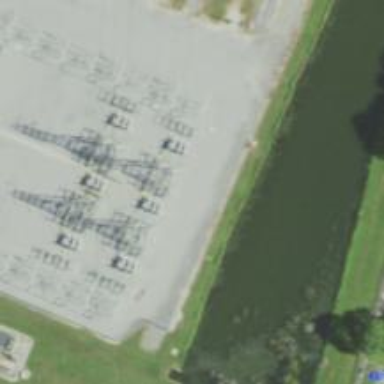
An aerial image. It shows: Switch for power supply.